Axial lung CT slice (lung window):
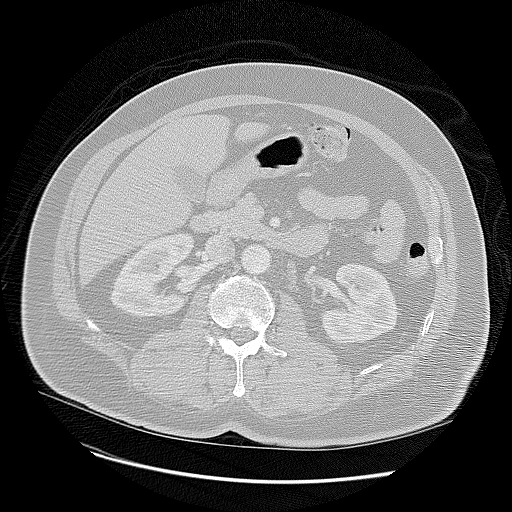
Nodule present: no